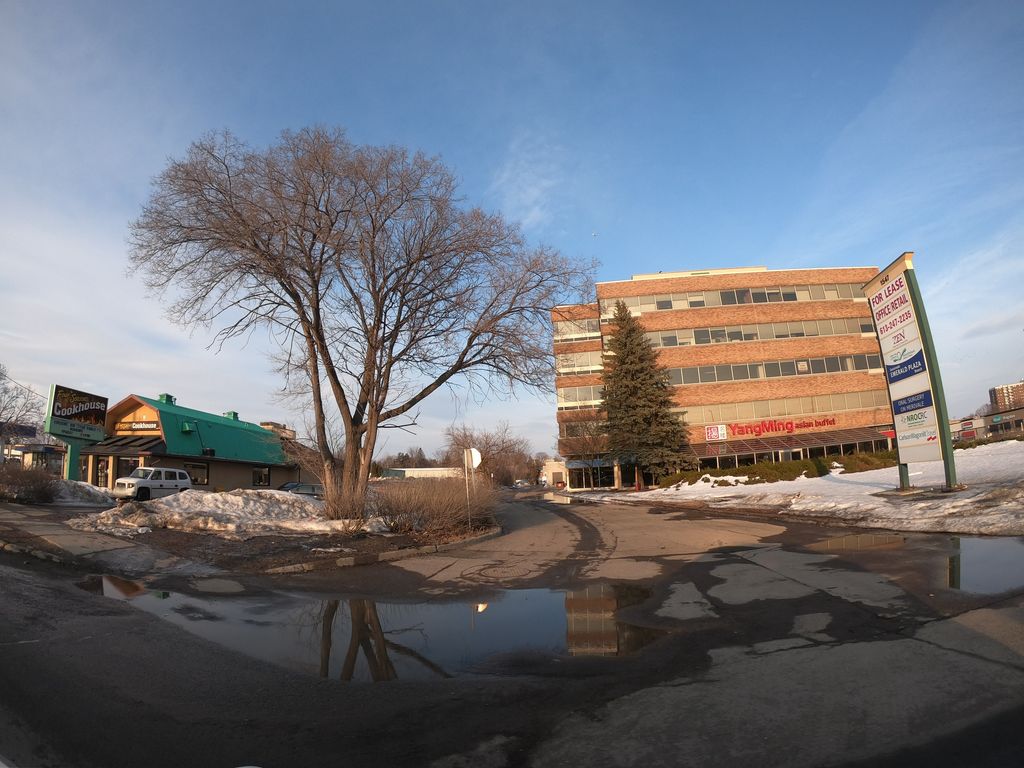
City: ottawa-gatineau